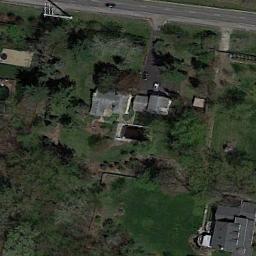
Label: sparse_residential